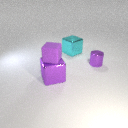
small purple rubber cube above large purple metal cube